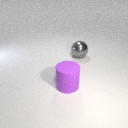
large purple rubber cylinder to the left of large gray metal sphere